Field crop: maize
Growth stage: 1
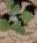
Species: chenopodium